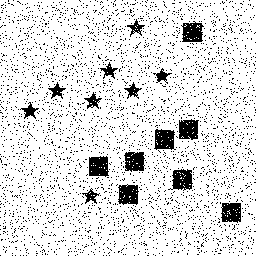
Squares: 8
Triangles: 0
Stars: 8
Total shapes: 16